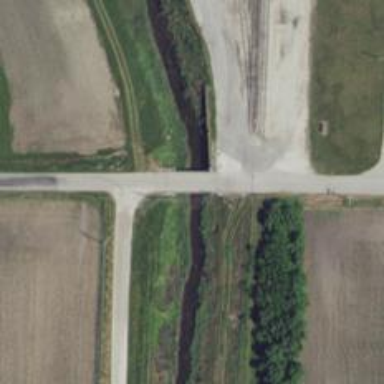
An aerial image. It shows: Unclassified road with bridge.